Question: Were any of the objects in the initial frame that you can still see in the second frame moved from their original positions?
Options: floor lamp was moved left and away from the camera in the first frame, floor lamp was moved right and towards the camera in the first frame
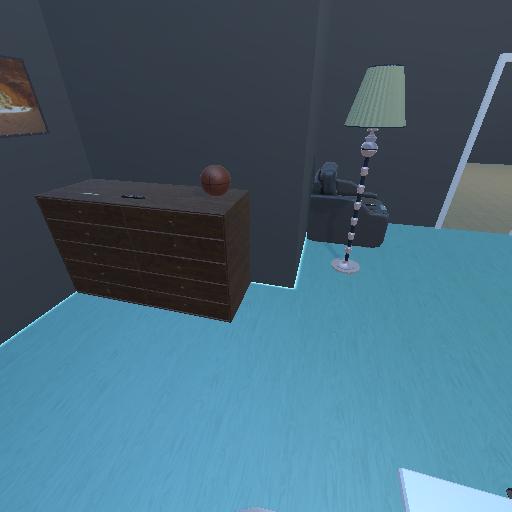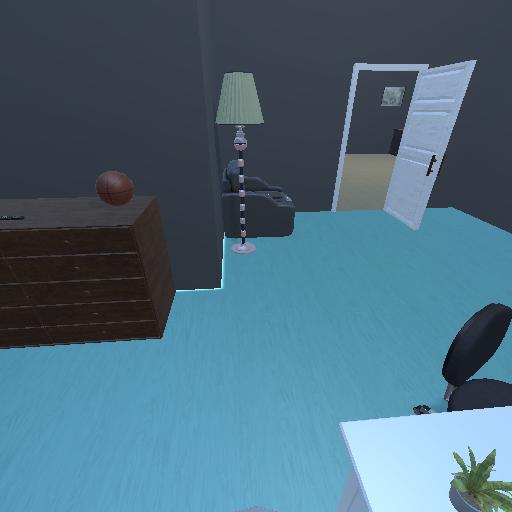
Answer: floor lamp was moved left and away from the camera in the first frame